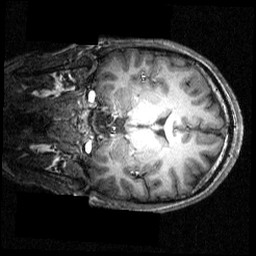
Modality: T1w
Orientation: coronal
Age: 21
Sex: male
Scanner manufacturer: siemens
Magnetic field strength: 3.951 T
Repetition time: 1.5 s
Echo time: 0.00335 s